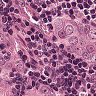
Metastatic tissue present: yes